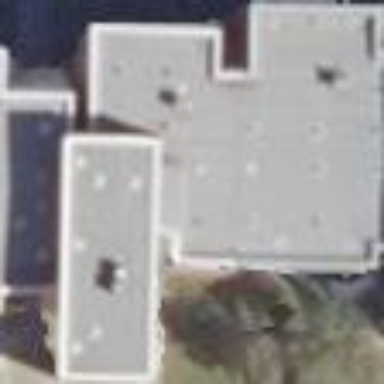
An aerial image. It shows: Apartment building with flat roof.